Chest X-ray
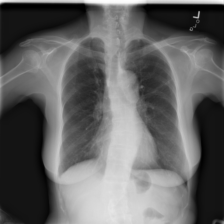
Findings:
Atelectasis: negative
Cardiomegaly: negative
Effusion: negative
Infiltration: negative
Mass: negative
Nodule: negative
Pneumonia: negative
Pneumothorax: negative
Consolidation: negative
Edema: negative
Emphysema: negative
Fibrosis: negative
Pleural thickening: negative
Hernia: negative